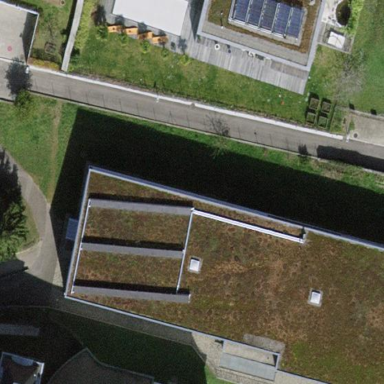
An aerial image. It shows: School building.